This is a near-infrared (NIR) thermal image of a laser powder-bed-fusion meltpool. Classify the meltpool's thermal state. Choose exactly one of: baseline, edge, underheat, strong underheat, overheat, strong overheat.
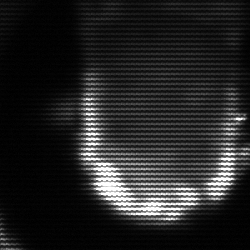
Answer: baseline